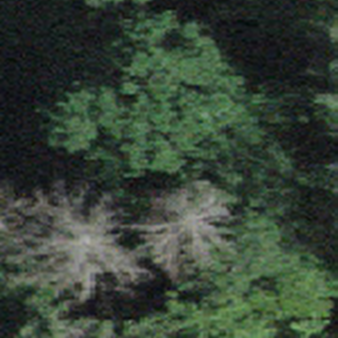
Label: other